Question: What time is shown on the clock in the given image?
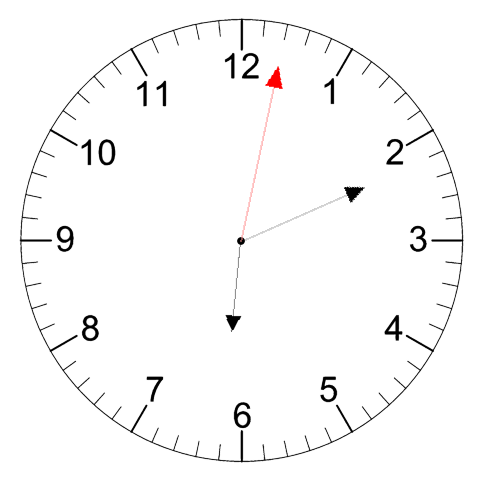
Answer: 06:11:02